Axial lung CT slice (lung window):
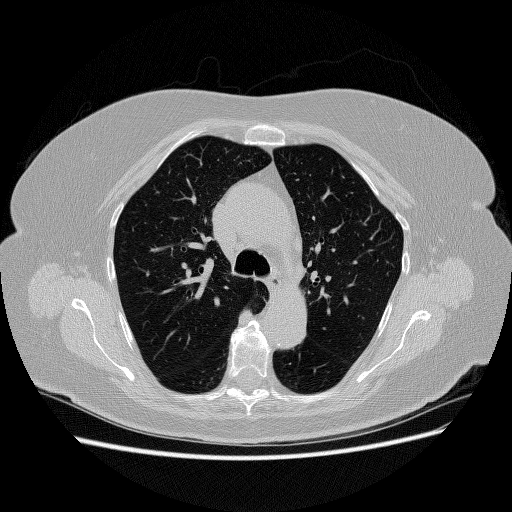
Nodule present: no